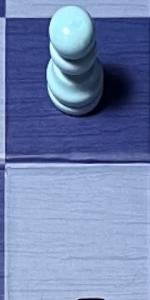
Label: Empty